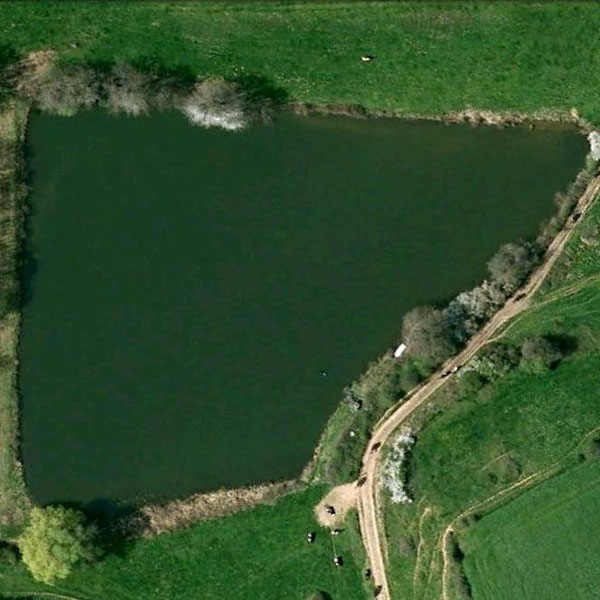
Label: Pond